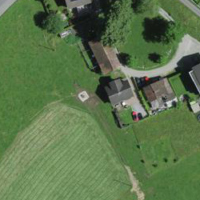
EUNIS habitat code: 24
Species observed at this site:
Cornus sanguinea